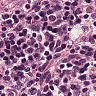
Metastatic tissue present: no